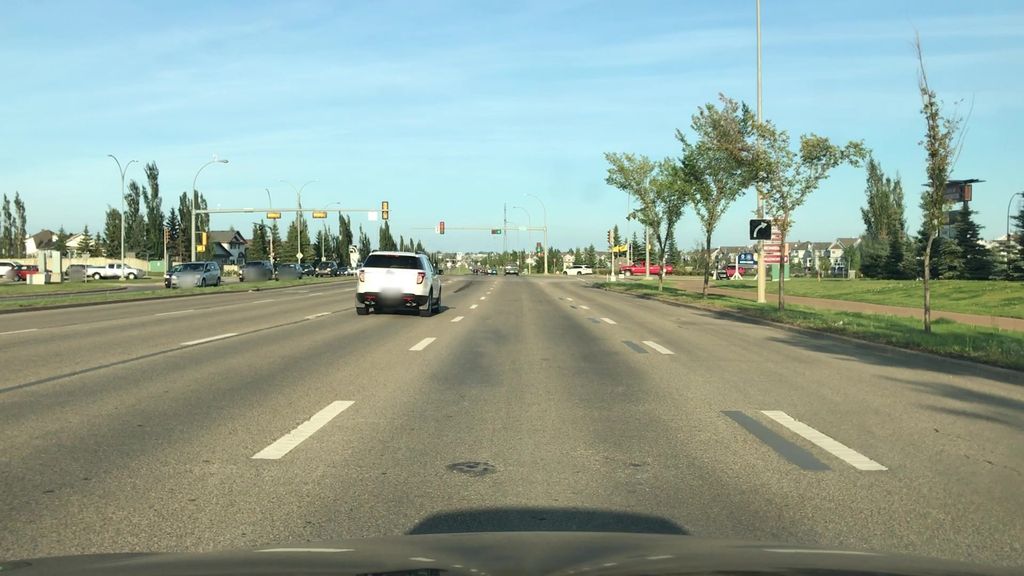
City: edmonton